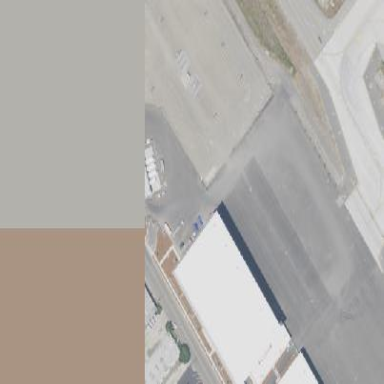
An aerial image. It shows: Hangar located at airport.